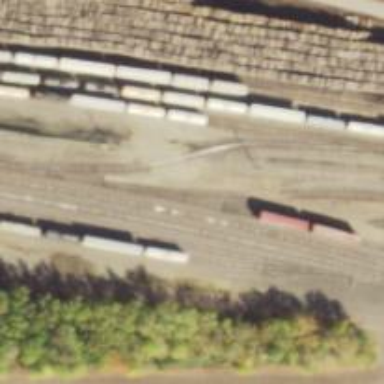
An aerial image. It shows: Single-track spur railway line.